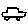
Label: car